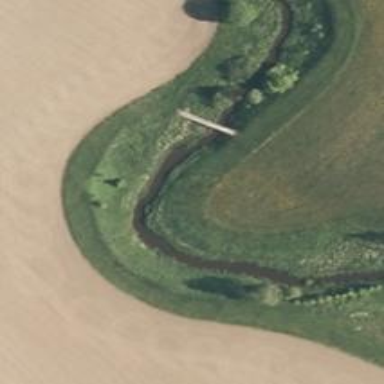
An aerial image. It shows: Path that leads to Nordic ski bridge.